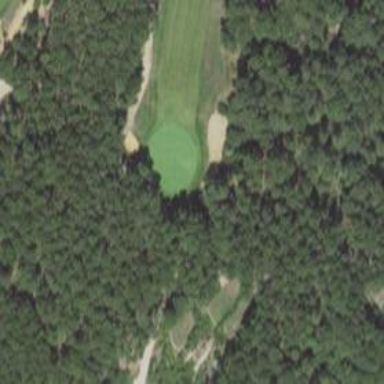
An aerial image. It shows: Golf hole.